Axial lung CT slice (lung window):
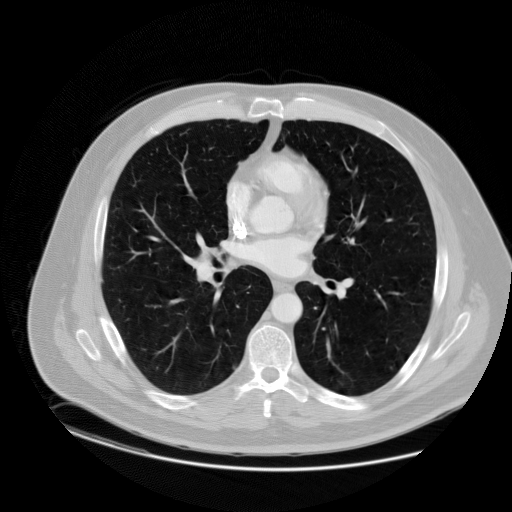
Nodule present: no